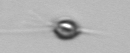
Label: Acanthoica_quattrospina